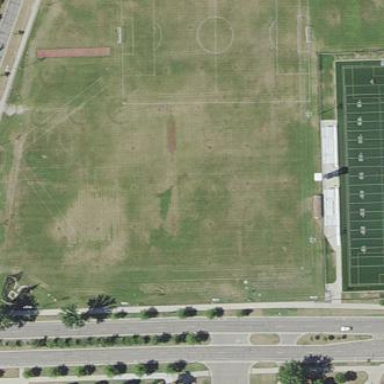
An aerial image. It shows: Recreation ground covered with grass.